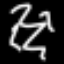
Label: squiggle